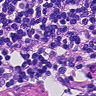
Metastatic tissue present: no